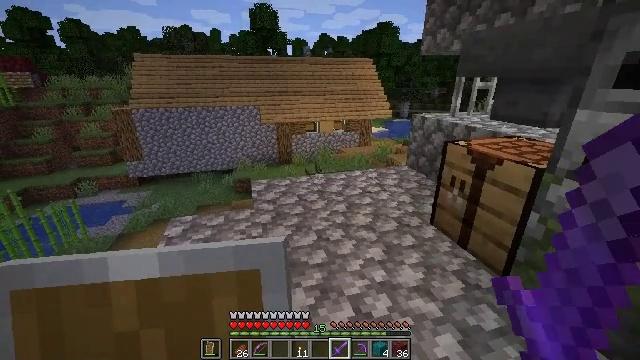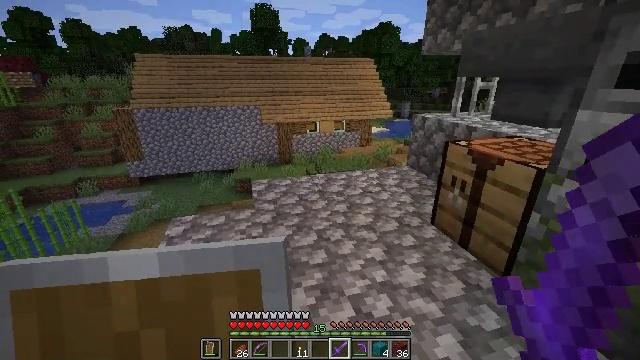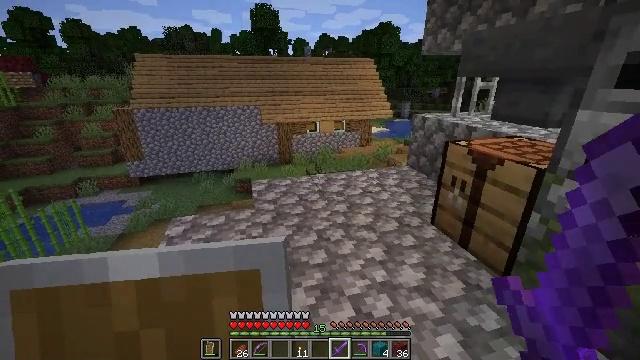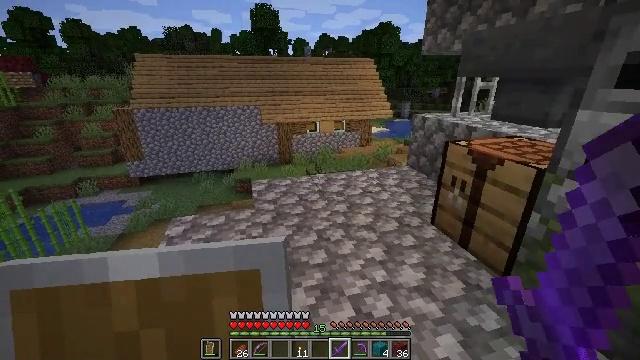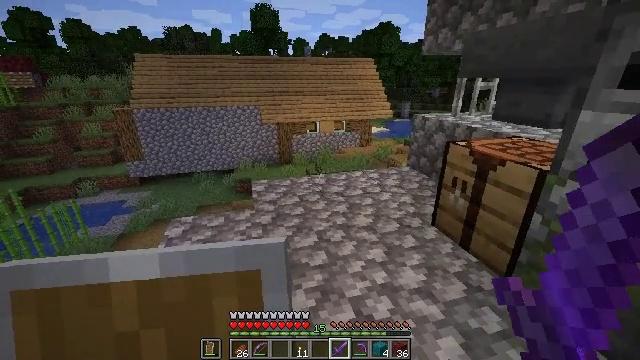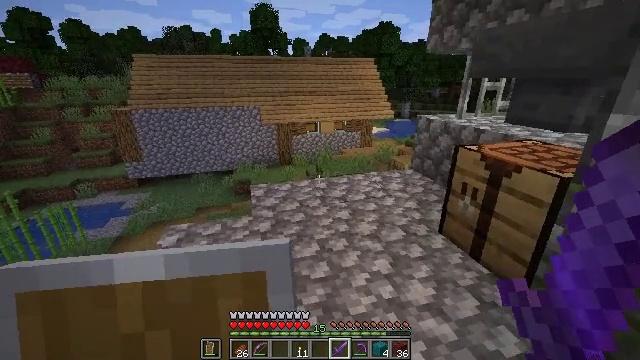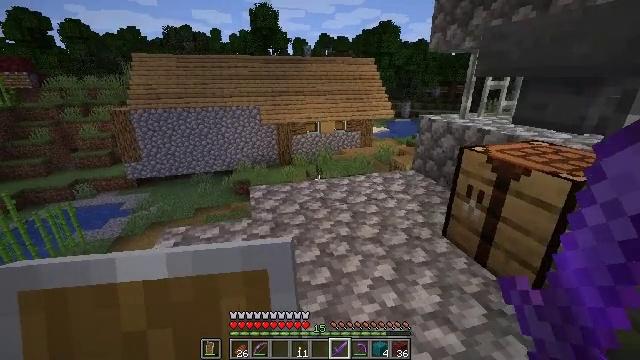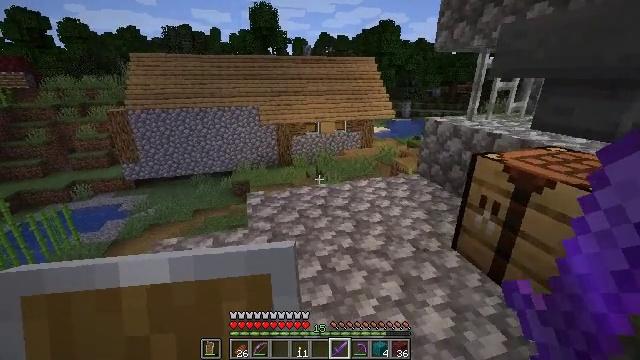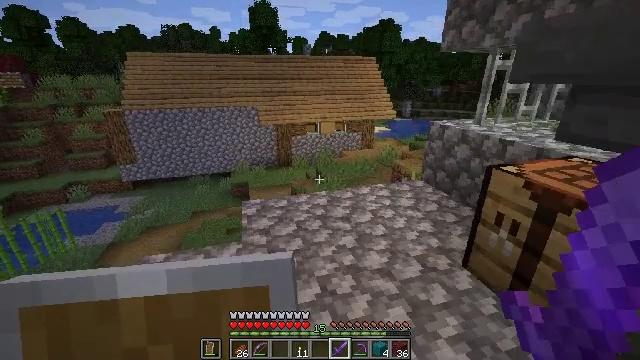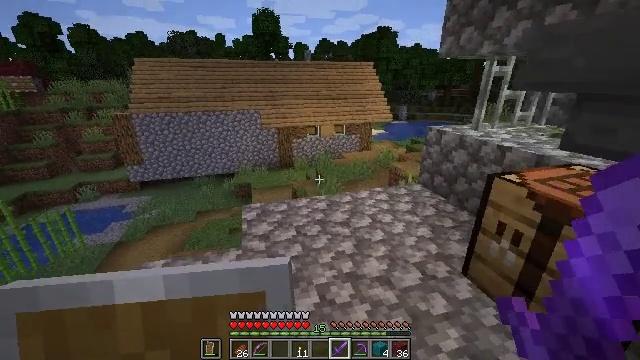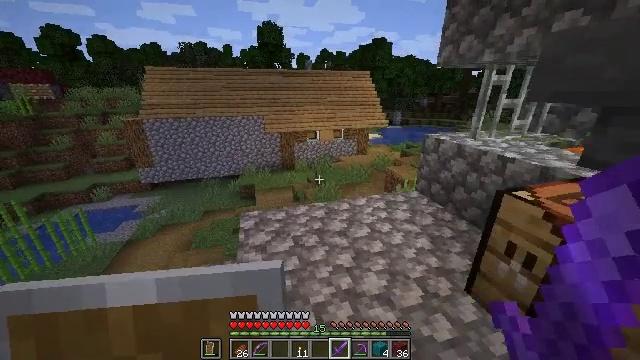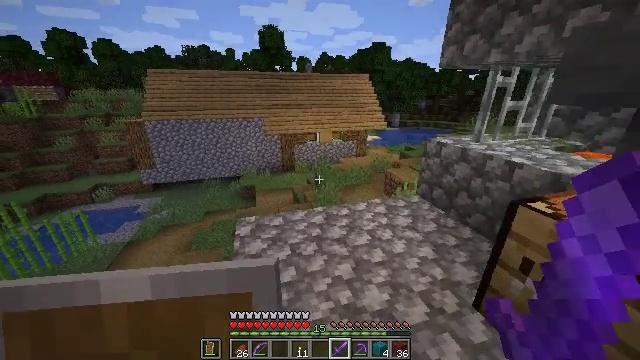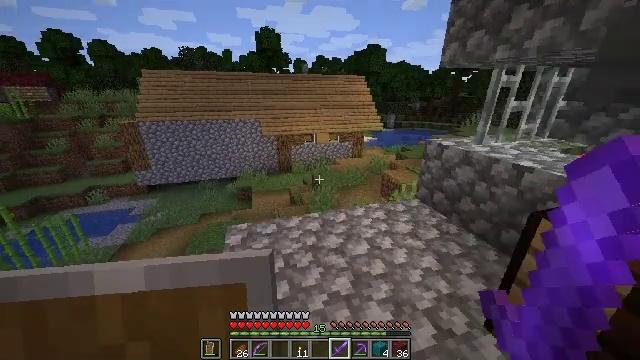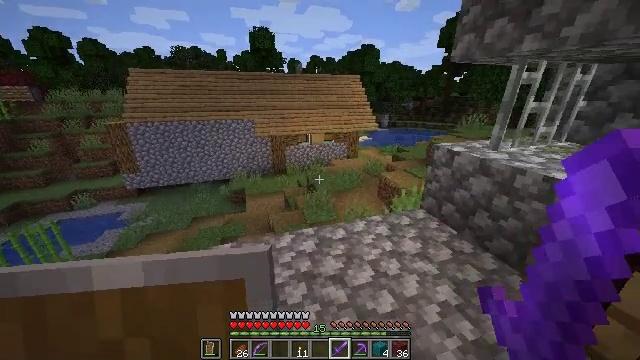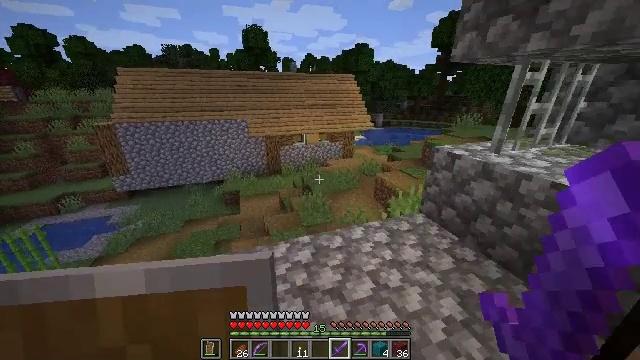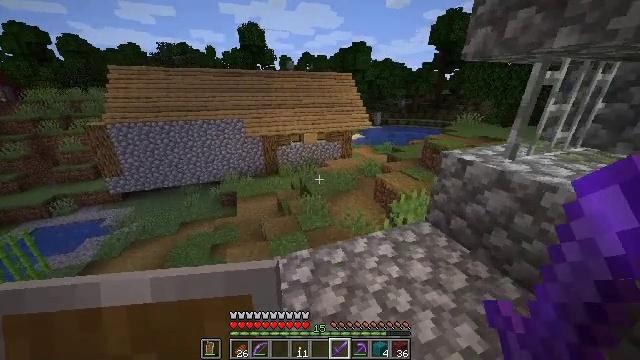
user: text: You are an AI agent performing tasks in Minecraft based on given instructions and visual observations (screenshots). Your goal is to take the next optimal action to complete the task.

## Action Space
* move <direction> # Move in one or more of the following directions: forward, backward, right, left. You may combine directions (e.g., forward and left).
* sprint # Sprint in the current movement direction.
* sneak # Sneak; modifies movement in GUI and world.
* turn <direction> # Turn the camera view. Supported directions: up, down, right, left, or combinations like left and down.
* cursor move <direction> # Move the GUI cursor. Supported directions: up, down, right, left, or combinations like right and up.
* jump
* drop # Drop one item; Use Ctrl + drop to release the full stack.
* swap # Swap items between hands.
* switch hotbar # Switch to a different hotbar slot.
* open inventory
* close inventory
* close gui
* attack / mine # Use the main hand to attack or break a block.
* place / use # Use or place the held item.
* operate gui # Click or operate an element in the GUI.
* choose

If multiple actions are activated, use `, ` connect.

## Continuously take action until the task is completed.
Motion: motion action
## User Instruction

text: In the crafting menu, combine ender pearl and blaze powder for an ender eye.
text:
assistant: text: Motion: no_op
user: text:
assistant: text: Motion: no_op
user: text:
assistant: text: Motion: no_op
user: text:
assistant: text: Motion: move forward
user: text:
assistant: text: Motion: move forward
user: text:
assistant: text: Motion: move forward
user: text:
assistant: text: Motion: no_op
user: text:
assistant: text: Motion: move forward
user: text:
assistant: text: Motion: move forward
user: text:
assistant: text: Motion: move forward
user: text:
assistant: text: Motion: move forward
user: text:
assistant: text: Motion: move forward
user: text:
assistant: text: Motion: move forward, turn right
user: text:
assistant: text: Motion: move forward, turn right
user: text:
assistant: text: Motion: move forward
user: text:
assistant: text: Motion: move forward
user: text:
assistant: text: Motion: move forward, turn right
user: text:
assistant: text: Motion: move forward, turn right
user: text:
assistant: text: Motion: move forward, turn right
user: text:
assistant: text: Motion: move forward, turn right
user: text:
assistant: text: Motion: move forward, turn right
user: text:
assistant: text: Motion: move forward, turn right
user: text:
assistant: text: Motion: move forward, turn right
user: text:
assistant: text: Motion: move forward, turn right
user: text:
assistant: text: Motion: move forward
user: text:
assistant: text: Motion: move forward
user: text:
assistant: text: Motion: move forward
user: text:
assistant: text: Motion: move forward
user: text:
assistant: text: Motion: move forward
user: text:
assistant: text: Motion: move forward